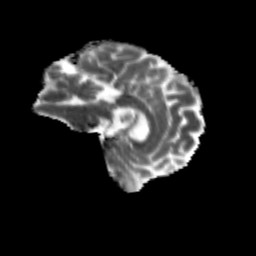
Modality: MD
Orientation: sagittal
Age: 68
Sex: male
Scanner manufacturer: siemens
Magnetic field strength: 3 T
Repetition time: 4.71 s
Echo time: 0.0906 s